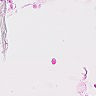
Metastatic tissue present: no